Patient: sex M, age 60
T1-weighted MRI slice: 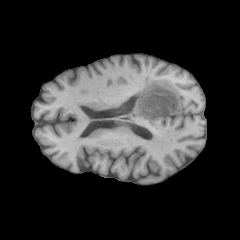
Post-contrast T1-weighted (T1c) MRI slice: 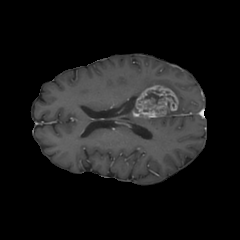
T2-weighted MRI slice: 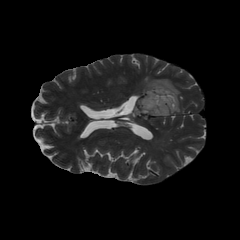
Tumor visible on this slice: yes
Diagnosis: Glioblastoma, IDH-wildtype
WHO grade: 4